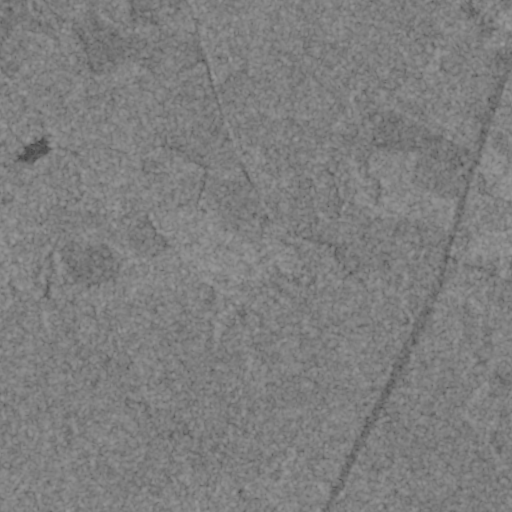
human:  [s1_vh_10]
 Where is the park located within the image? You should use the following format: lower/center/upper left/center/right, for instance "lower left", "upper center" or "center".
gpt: The park is located in the upper right of the image.
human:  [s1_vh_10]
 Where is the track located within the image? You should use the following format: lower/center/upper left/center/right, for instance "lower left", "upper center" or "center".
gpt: There is no track in the image.

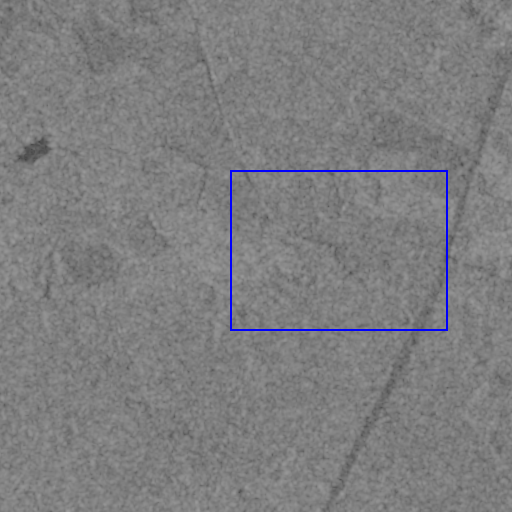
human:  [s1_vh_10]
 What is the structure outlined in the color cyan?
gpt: There is no cyan outline.
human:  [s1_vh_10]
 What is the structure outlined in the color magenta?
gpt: There is no structure outlined in magenta.